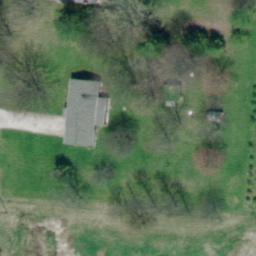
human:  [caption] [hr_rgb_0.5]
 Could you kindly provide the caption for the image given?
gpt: A house is surrounded by verdant lawn in the sparse residential area .

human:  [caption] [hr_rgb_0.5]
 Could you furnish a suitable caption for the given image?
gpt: A house with verdant plants surrounded in the sparse residential area .

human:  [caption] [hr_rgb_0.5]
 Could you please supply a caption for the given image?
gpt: This is a sparse residential area with a house surrounded by verdant lawn .

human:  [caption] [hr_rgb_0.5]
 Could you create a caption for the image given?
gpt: A house is surrounded by verdant plants in the sparse residential area .

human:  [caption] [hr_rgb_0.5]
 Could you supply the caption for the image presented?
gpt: A house with verdant lawn surrounded .